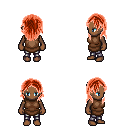
a pixel art fantasy rpg character, female body template, human, dark skin, brown tunic, metal pants, red long hairstyle, four views (front, back, left, right), 2x2 character sprite sheet, small pixel art, hard edges, no anti-aliasing